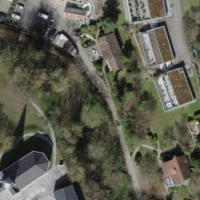
EUNIS habitat code: 41
Species observed at this site:
Allium ursinum
Libellula depressa